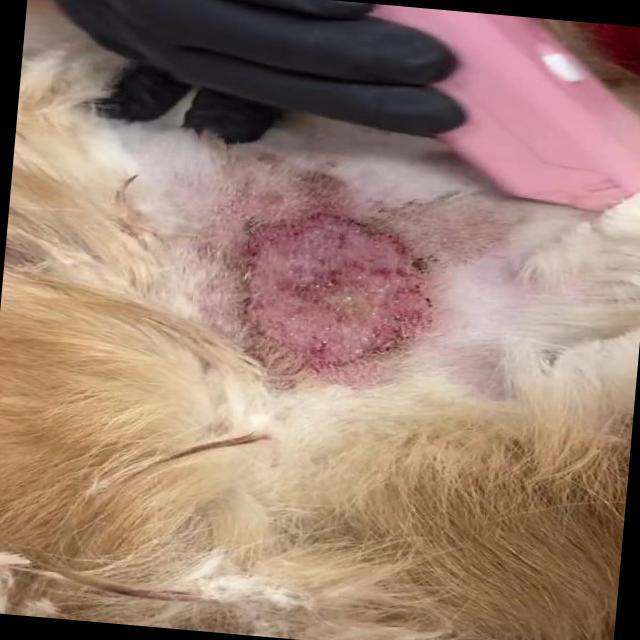
Canine dermatitis — inflammation of the skin presenting with erythema, pruritus, papules, and excoriation. May be allergic, contact, or atopic in origin.